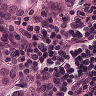
Metastatic tissue present: yes